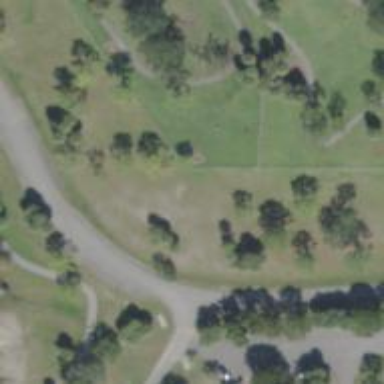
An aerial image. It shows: Disc golf hole.